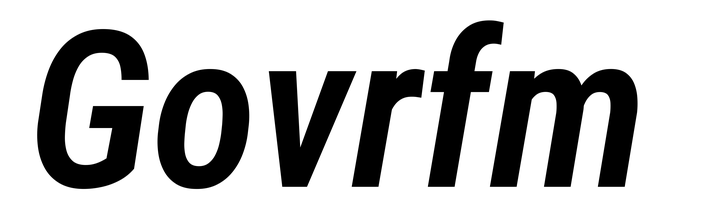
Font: Roboto-Italic_Condensed_SemiBold_Italic